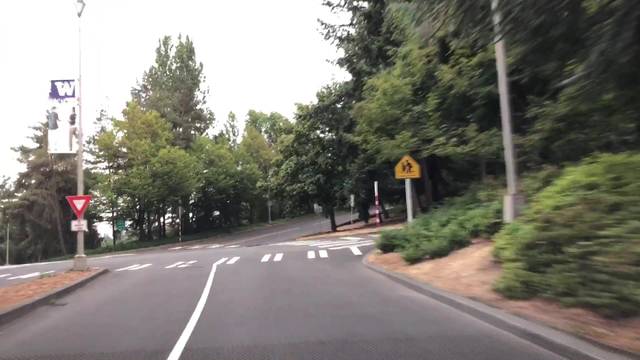
Region: United States
Coordinates: 47.658, -122.303